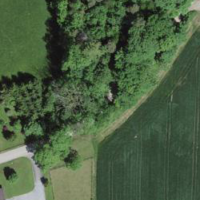
EUNIS habitat code: 52
Species observed at this site:
Prunus padus